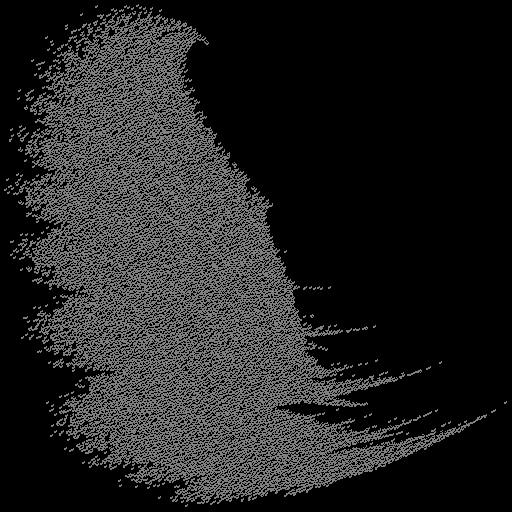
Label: snowdrift